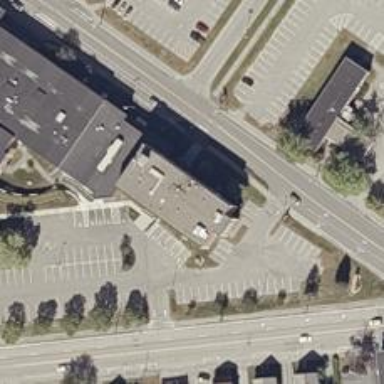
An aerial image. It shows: Healthcare facility.